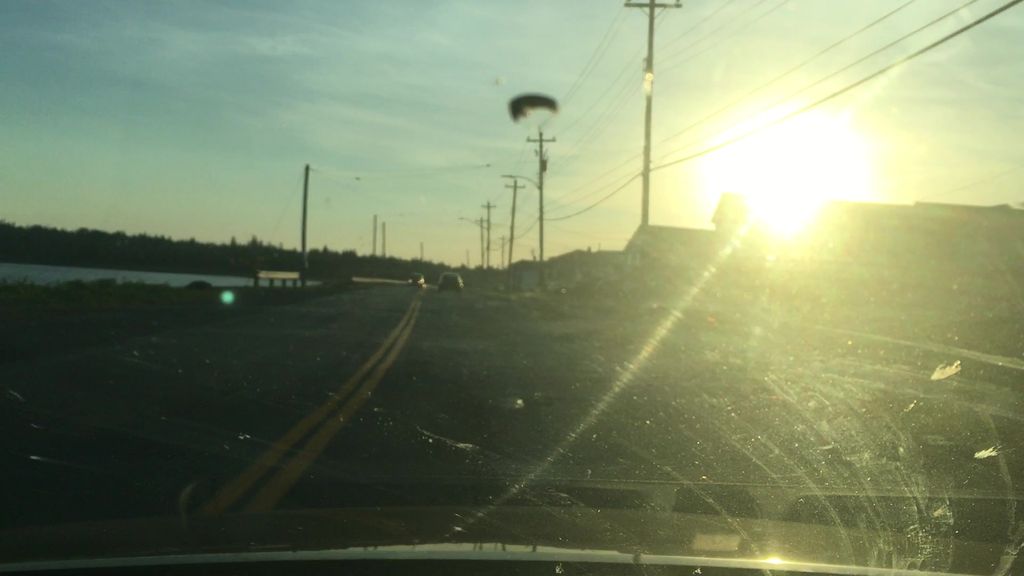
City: halifax